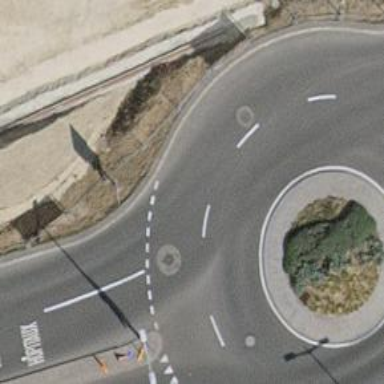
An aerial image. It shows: Primary highway with asphalt surface. The road features roundabout with turbo design.